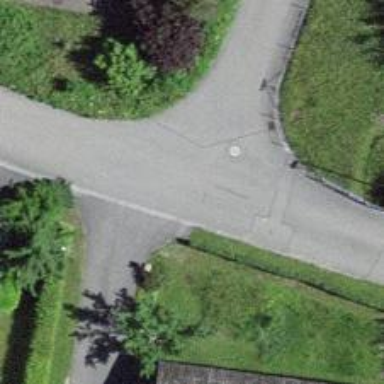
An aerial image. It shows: Residential road.